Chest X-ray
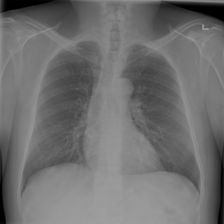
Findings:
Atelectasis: negative
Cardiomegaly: negative
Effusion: negative
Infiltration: negative
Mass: negative
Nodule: negative
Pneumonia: negative
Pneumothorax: negative
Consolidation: positive
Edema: negative
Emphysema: negative
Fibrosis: negative
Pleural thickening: negative
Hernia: negative